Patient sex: F
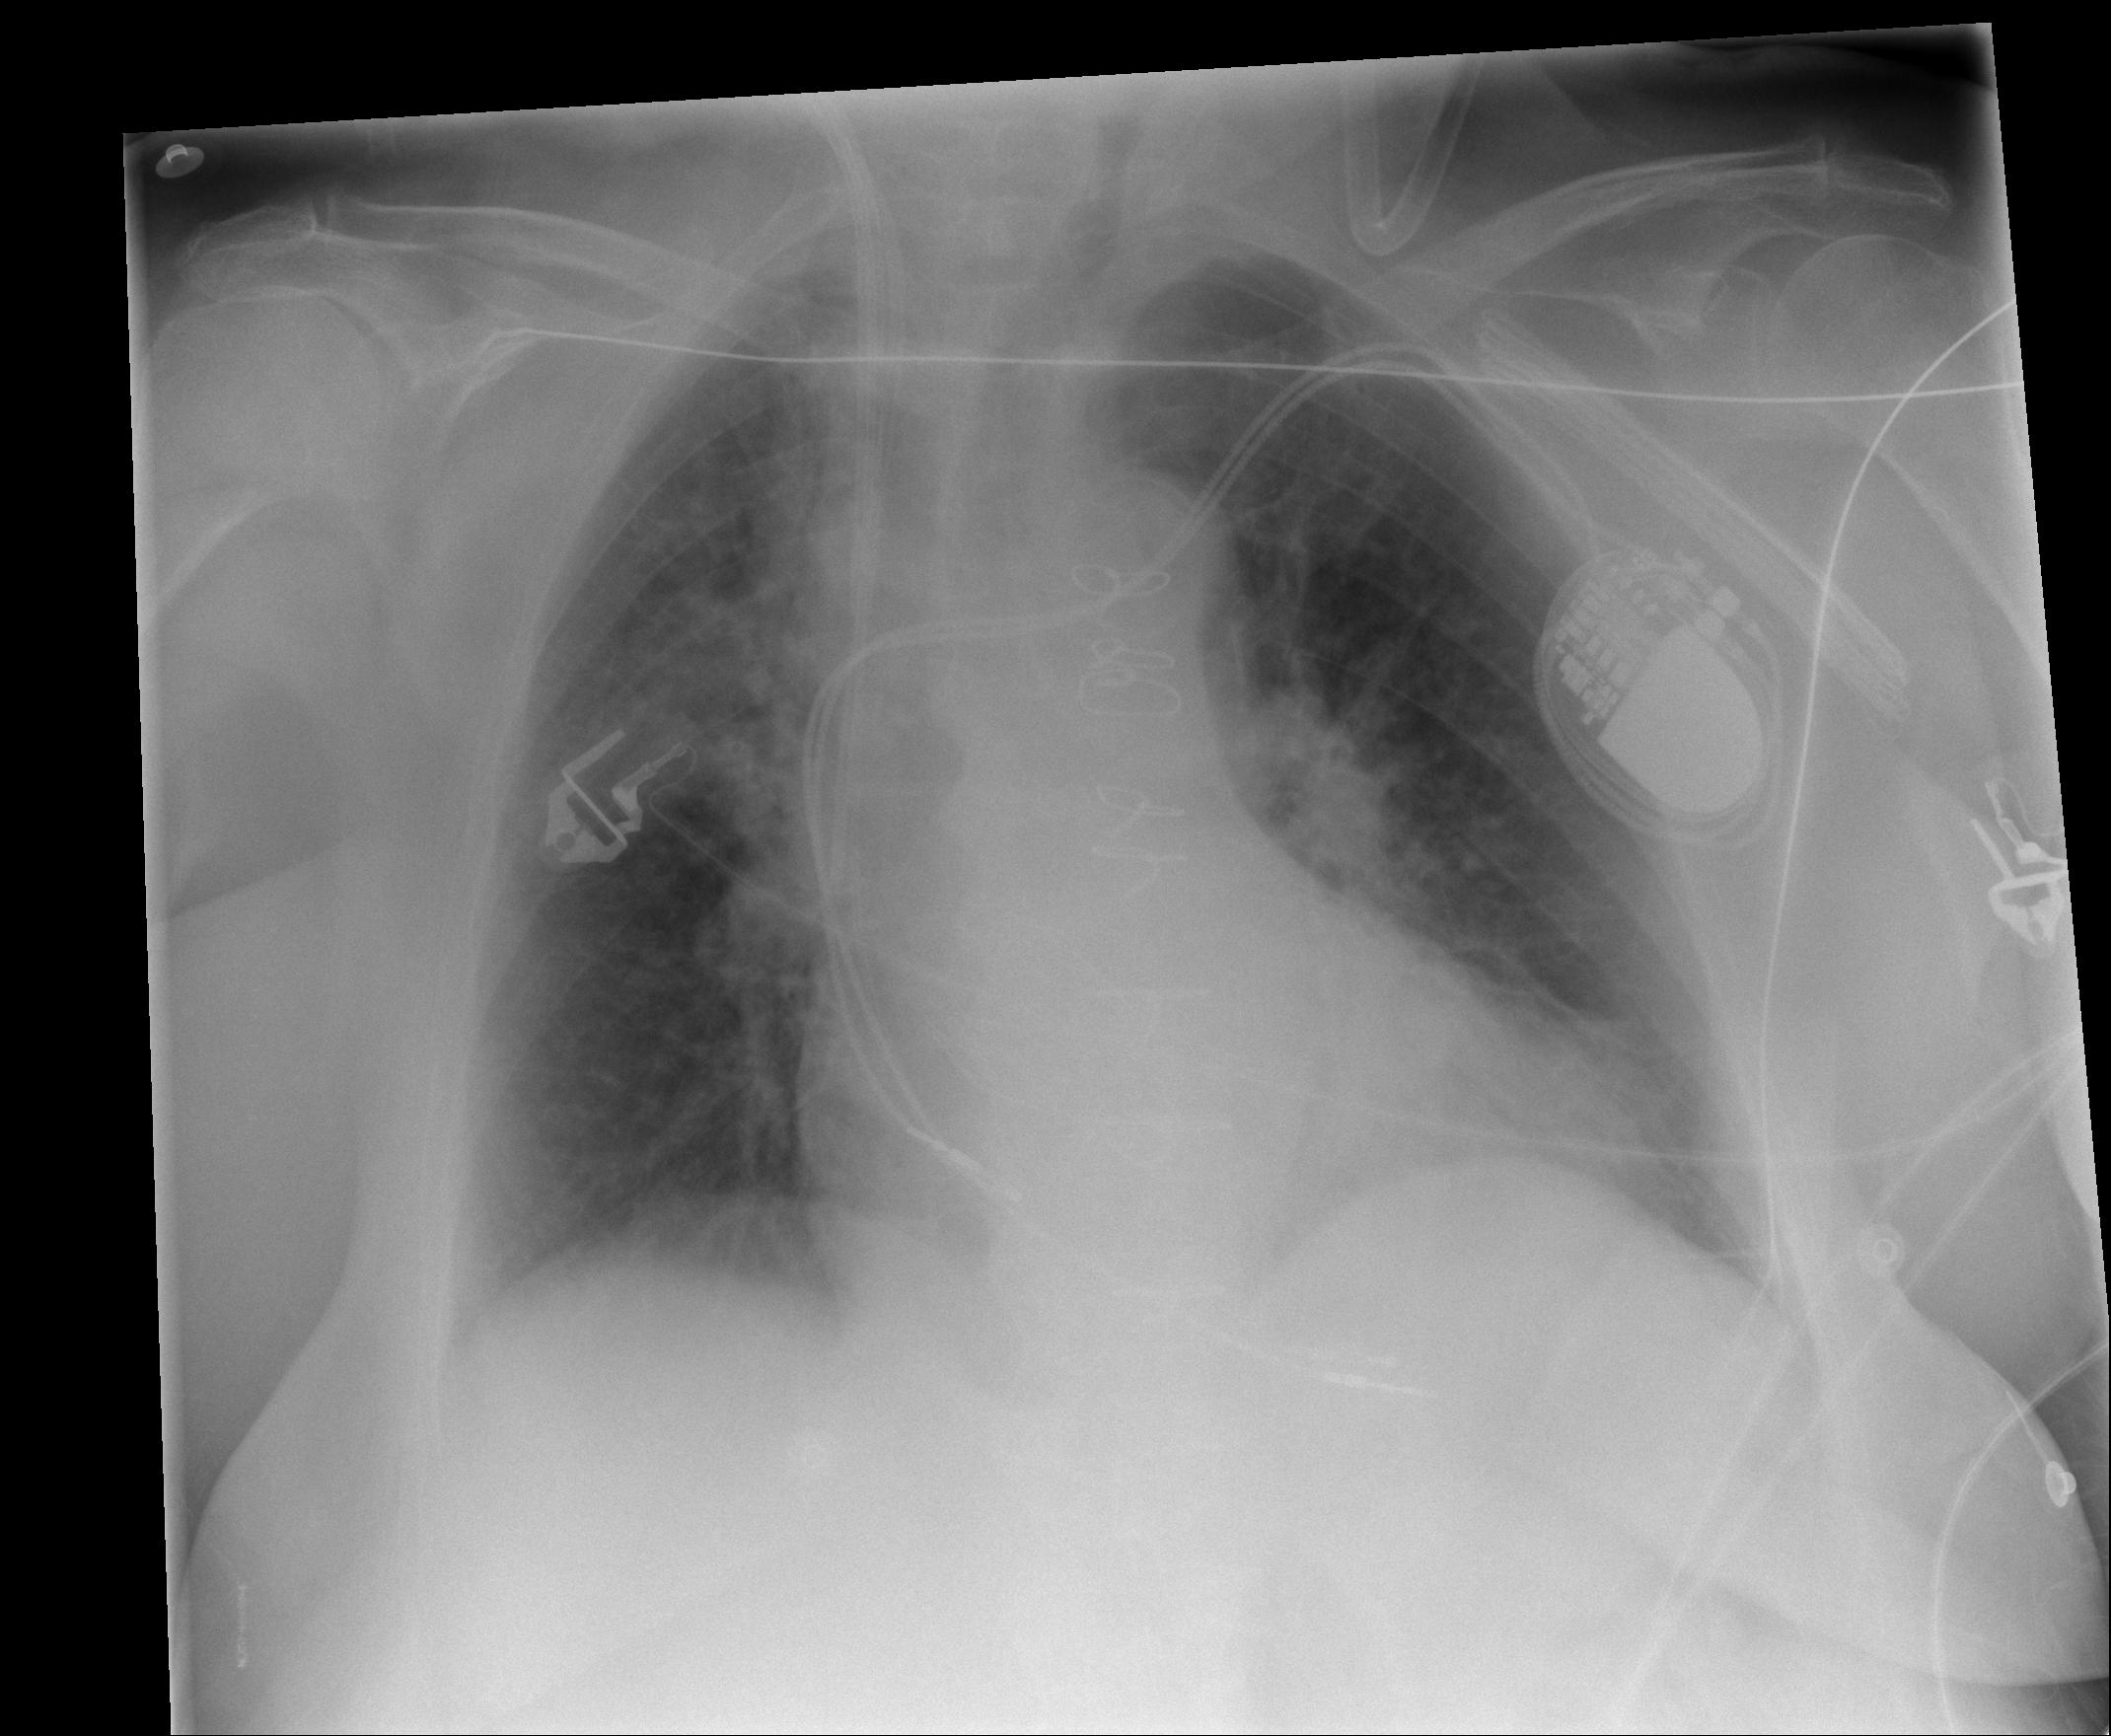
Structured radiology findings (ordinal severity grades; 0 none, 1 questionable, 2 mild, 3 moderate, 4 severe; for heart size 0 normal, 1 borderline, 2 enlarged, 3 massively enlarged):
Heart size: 0
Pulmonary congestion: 1
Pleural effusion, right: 0
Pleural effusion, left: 0
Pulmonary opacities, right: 3
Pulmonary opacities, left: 0
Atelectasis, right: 0
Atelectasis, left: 0